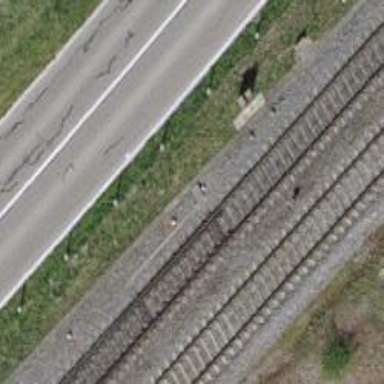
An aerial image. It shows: Single-track railway with electrified contact lines.